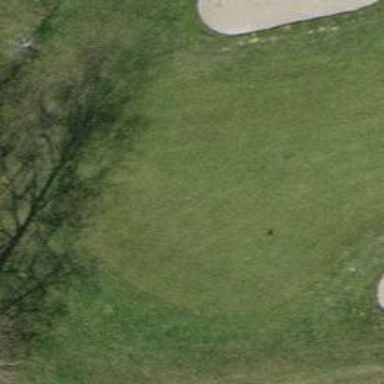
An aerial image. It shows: Golf hole.